Question: I am writing the code using node.js and mongoose, I am stucked in the issue of posting the materials, where material is my entity.
Following is the schema:
'''
new Schema({
title: {
type: String,
trim: true,
set: util.ucfirst,
required: true
},
description: {
type: String,
required: true,
trim: true
},
downloads:{
type: Array,
default: [],
required: true
},
course_id: {
type: String,
required: false
},
_status: {
required: false,
default: true,
type: Boolean,
select: false
},
created_by:{
type: String
},
created_at:{
type: Date,
default: Date.now
},
modified_by:{
type: String
},
modified_at:{
type: Date,
default: Date.now
}
},
{
collection: collection,
versionKey: true,
strict: true
})
'''
Now using this data I am posting the sample data which accepts 2 "string" and 1 or more "file" data.
Following is the post api call:
'''
exports.post('/', function(req,res,next){
var _error = req.mydata.get('error');
if( !_error ){
var _object = req.mydata.get('data') || {},
_files = req.mydata.get('files');
_object.downloads = (_files && Array.isArray(_files['upload'])) ? _files['upload'] : (_files && typeof _files['upload'] == "object") ? [_files['upload']] : [];
model.insert(_module, _object, function(err, entry){
if( !err && entry ){
res.status(200).json(entry);
res.end();
}else{
next();
}
});
}else{
next(_error);
}
});
'''
But what I am receiving is the following output, which is not expected.

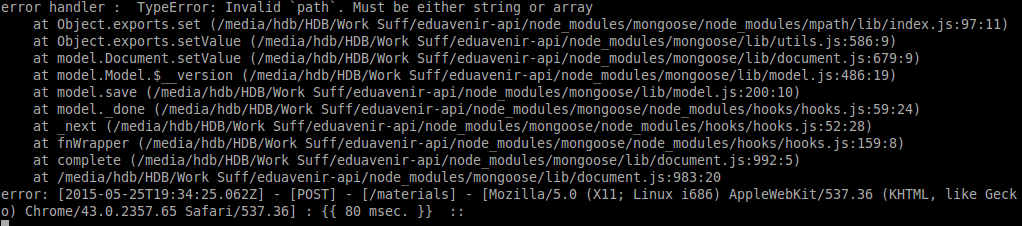
Answer: I've just run into the same problem. You can't set 'versionKey' to 'true', Mongoose thinks it's a new name for the version key - which should be a string. Just omit the 'versionKey' parameter and you'll be fine.
I've opened an issue for this: <URL>